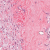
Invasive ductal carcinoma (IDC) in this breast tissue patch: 0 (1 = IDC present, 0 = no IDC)